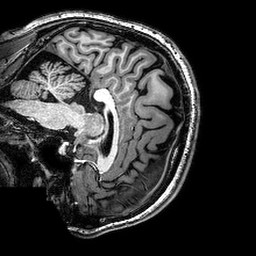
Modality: T1w
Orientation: sagittal
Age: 25
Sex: male
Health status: healthy
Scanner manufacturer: philips
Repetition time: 0.008352 s
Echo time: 0.00384 s